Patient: sex M, age 68
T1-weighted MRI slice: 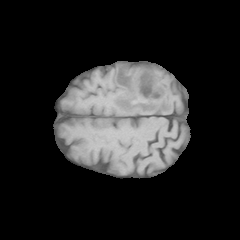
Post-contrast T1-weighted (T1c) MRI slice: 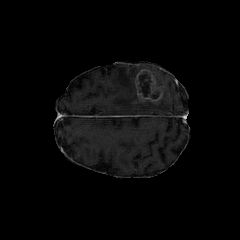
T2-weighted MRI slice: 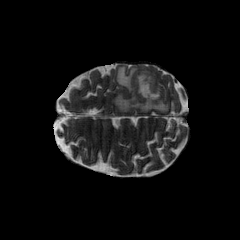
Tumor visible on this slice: yes
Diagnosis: Glioblastoma, IDH-wildtype
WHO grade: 4